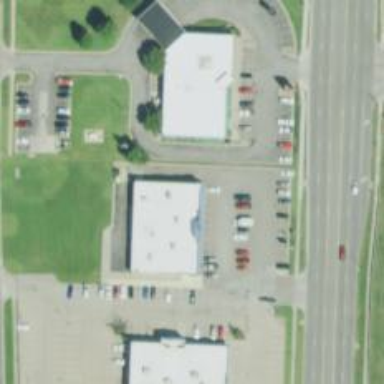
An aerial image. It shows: Post office.